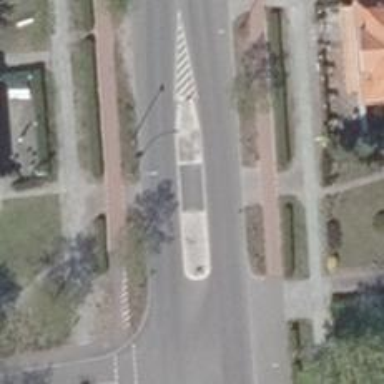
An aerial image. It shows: Unmarked crossing with asphalt surface. The crossing includes pedestrian island.